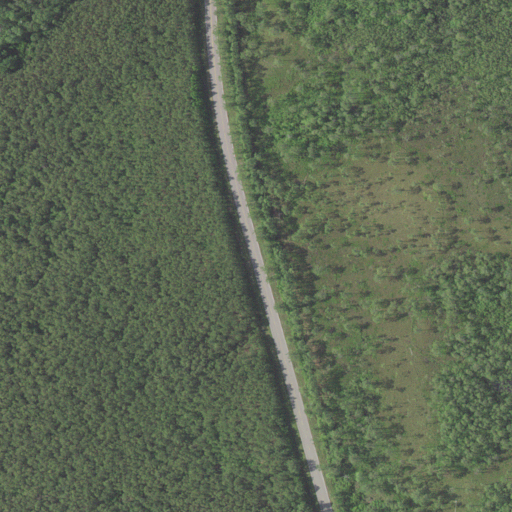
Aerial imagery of island in North Carolina named Little Island containing evergreen forest, shrub, open development, low intensity development, and woody wetlands